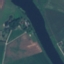
Label: River